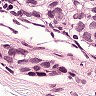
Metastatic tissue present: yes